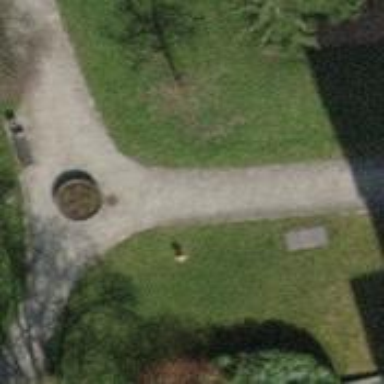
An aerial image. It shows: Paved footway.